五年级 · 立体几何学
求下面图形的表面积和体积。（单位：厘米）

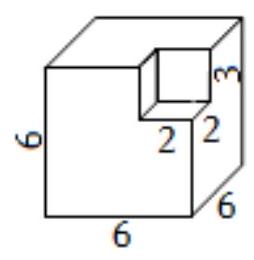
答案: 解216 平方厘米; 204 立方厘米

【分析】组合体的表面积 $=$ 大正方体表面积, 正方体表面积 $=$ 棱长 $\times$ 棱长 $\times 6$; 组合体体积 $=$ 大正方体体积一小长方体体积, 正方体体积 $=$ 棱长 $\times$ 棱长 $\times$ 棱长, 长方体体积 $=$ 棱长 $\times$ 棱长 $\times$ 棱长, 据此列式计算。

【详解】 $6 \times 6 \times 6=216$ (平方厘米)

$6 \times 6 \times 6-2 \times 2 \times 3$

$=216-12$

$=204$ （立方厘米）